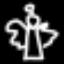
Label: angel